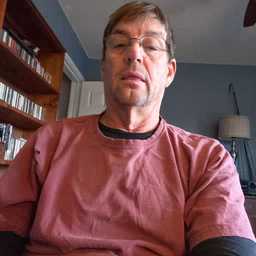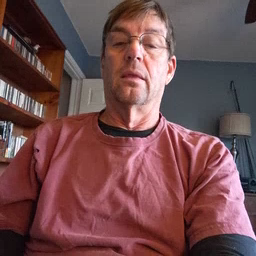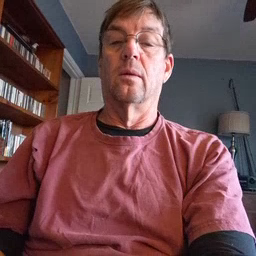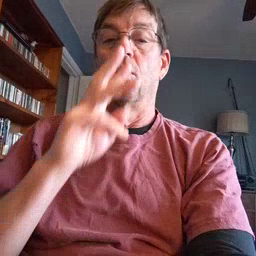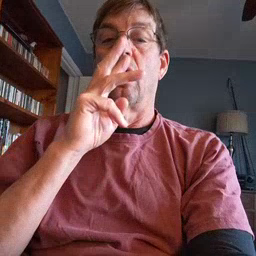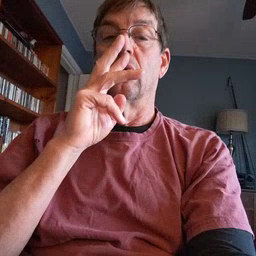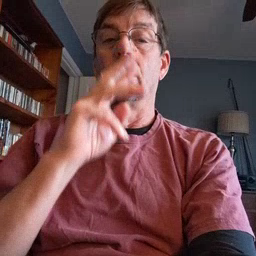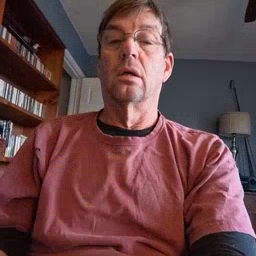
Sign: water